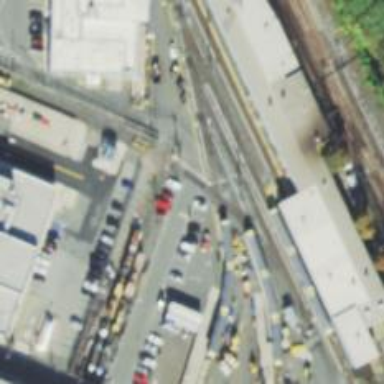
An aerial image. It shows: Electrified rail service yard.